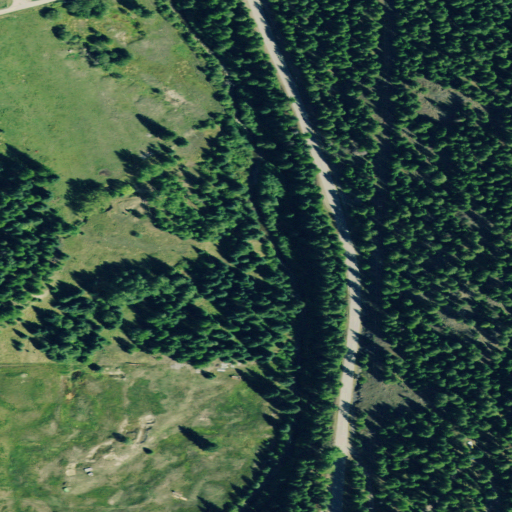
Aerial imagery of valley in Montana named Water Trough Draw containing evergreen forest, shrub, woody wetlands, herbaceous wetlands, and open development